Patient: sex M, age 76
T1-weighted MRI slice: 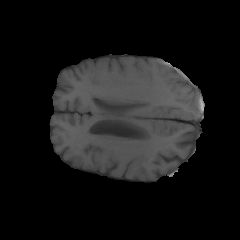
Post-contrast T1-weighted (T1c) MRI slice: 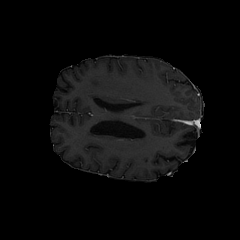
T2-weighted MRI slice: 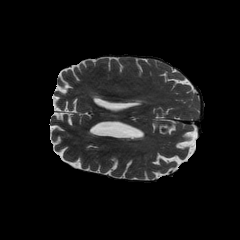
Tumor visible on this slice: yes
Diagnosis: Glioblastoma, IDH-wildtype
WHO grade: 4